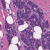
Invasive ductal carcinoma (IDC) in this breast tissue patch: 1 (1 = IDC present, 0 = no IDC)